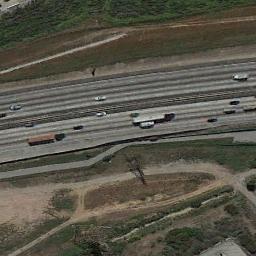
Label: freeway